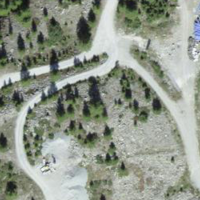
EUNIS habitat code: 31
Species observed at this site:
Chamaenerion dodonaei